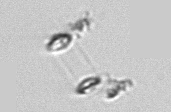
Label: Skeletonema